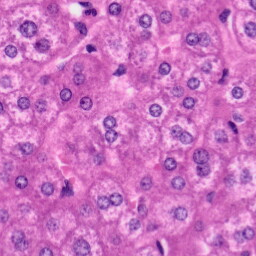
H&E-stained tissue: Liver